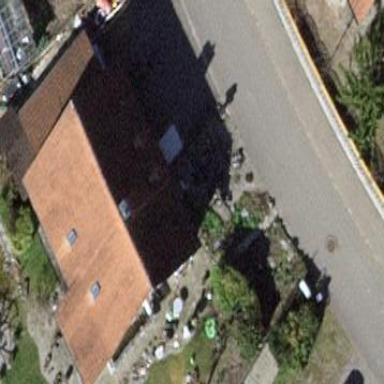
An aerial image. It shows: Detached building with gabled roof.